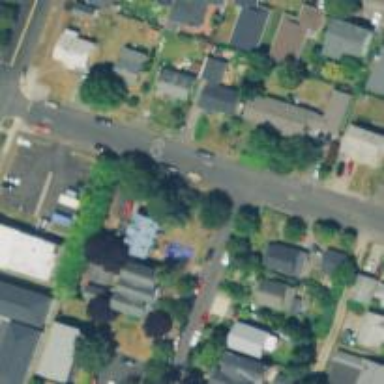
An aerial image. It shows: Residential road with sidewalk on the left.